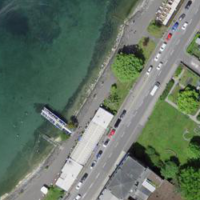
EUNIS habitat code: 14
Species observed at this site:
Tachybaptus ruficollis
Chroicocephalus ridibundus
Phalacrocorax carbo
Corvus corone
Podiceps cristatus
Cygnus olor
Larus michahellis
Fulica atra
Anas platyrhynchos
Mergus merganser
Bellis perennis
Aythya fuligula
Passer domesticus
Motacilla alba